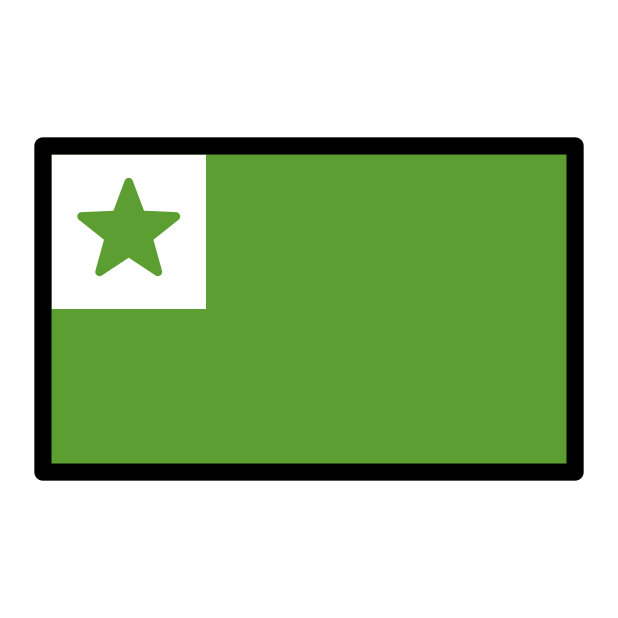
esperanto flag